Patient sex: F
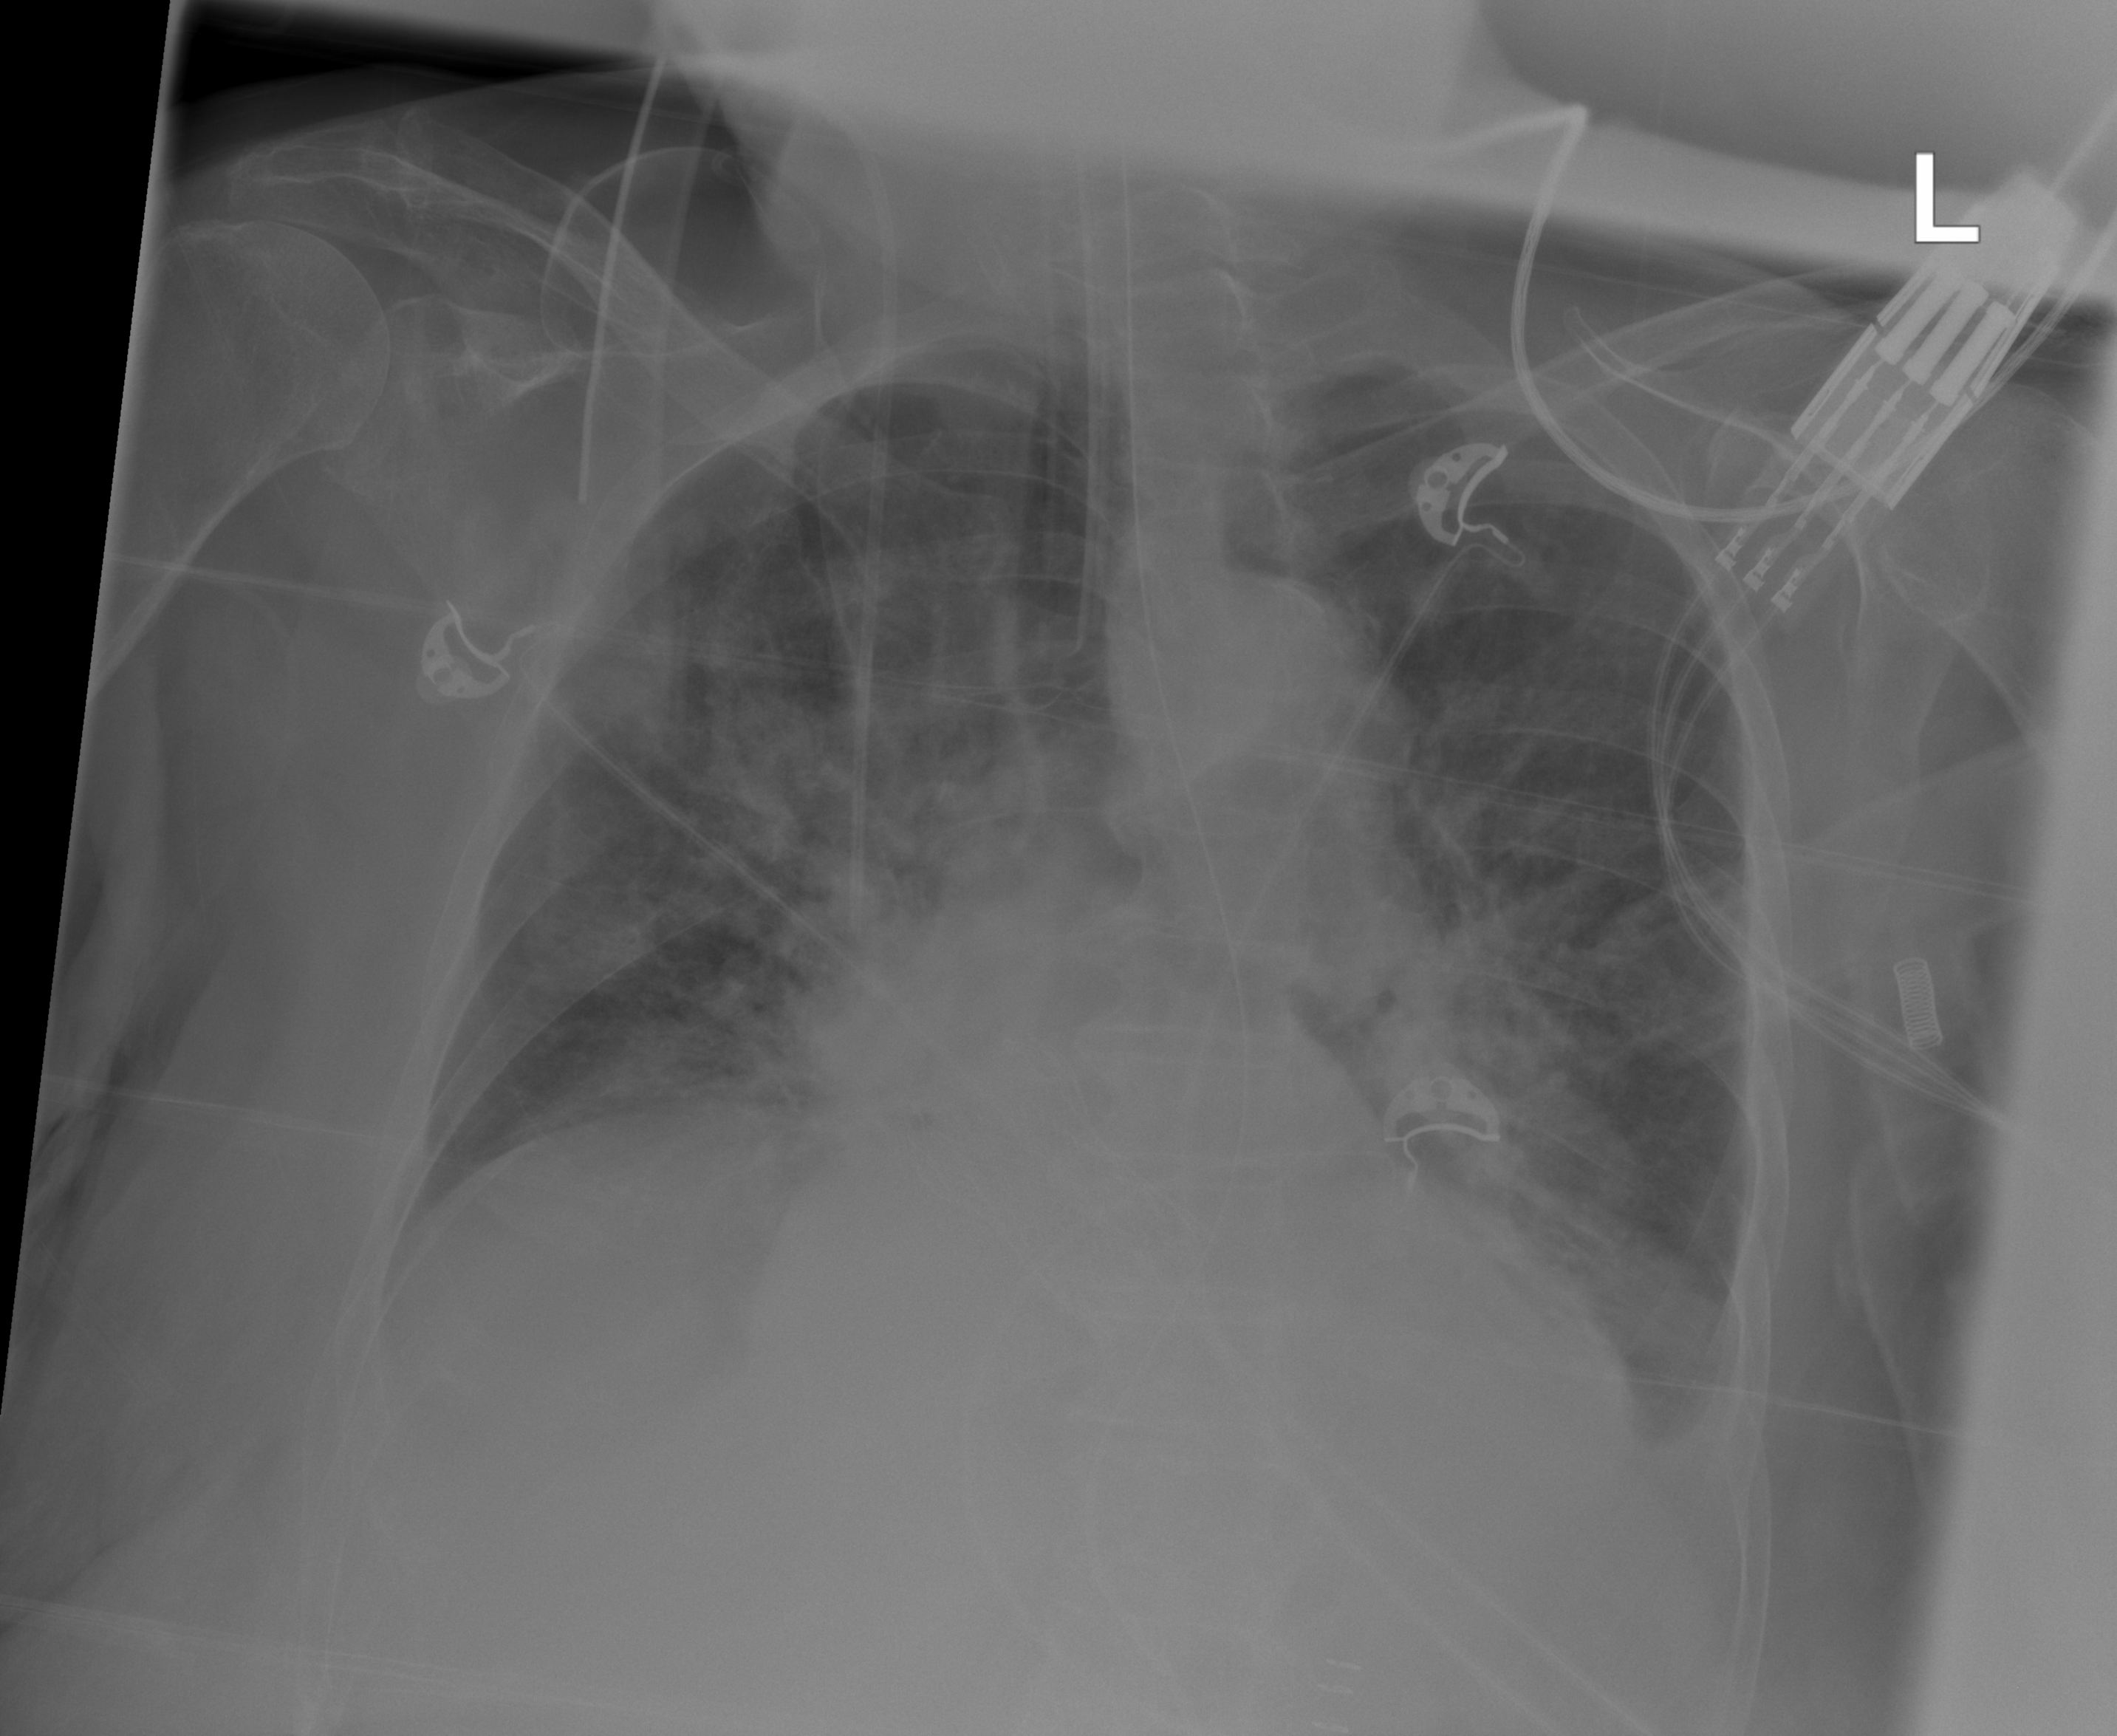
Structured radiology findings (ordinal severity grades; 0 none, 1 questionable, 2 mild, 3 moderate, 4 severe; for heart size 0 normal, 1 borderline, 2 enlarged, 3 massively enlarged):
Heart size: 2
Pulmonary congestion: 2
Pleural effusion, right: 0
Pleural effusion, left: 2
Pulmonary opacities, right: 3
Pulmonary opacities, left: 3
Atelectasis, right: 2
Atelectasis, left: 2